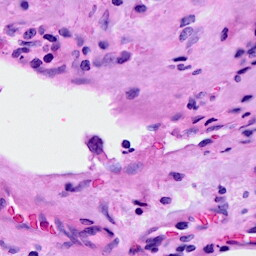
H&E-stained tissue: Breast